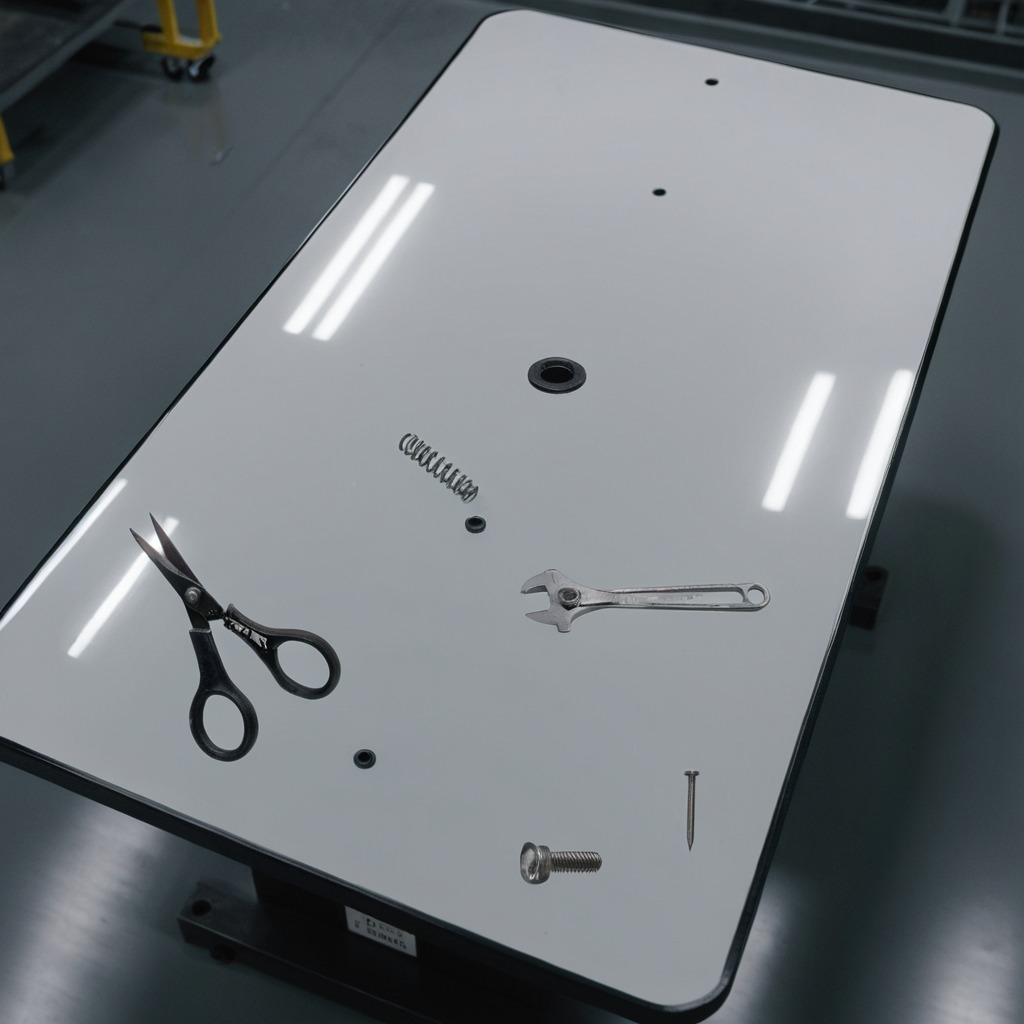
A metal machine screw, an iron nail, a coiled metal spring, a pair of scissors, and a wrench are lying on a high-gloss table in a ship maintenance bay industrial lighting.